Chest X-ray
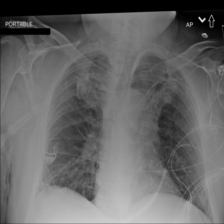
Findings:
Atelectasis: positive
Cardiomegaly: negative
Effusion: negative
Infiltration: negative
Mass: negative
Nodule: negative
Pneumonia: negative
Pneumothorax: negative
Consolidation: negative
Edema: negative
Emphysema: negative
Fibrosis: negative
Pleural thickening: negative
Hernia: negative